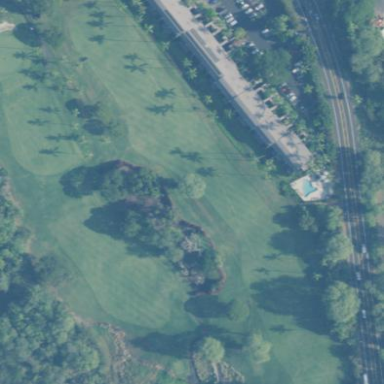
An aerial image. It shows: Rough area on grassy golf course.